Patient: sex M, age 58
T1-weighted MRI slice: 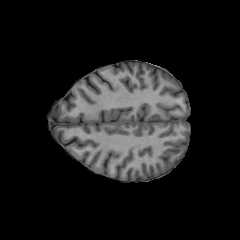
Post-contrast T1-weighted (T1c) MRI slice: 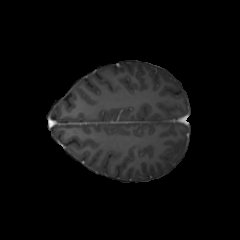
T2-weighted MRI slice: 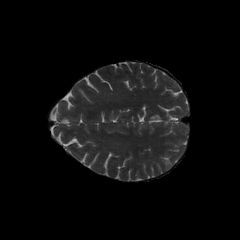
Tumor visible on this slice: no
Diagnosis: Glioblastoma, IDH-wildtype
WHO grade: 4